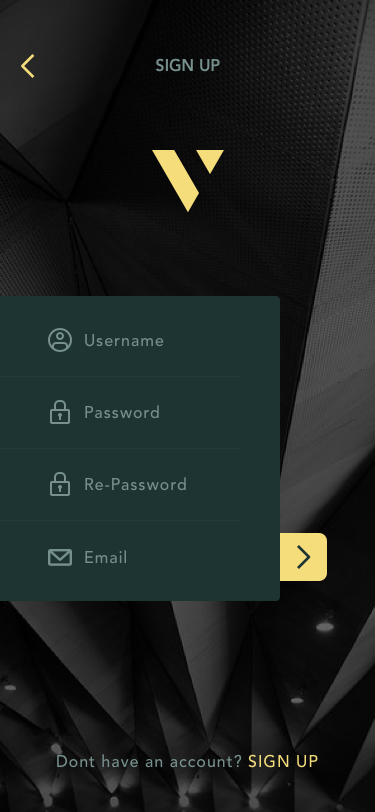
Text in this UI design:
Dont have an account? SIGN UP